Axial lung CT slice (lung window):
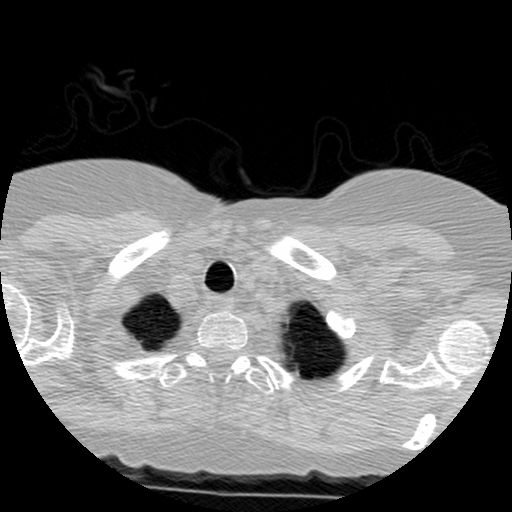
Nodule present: no